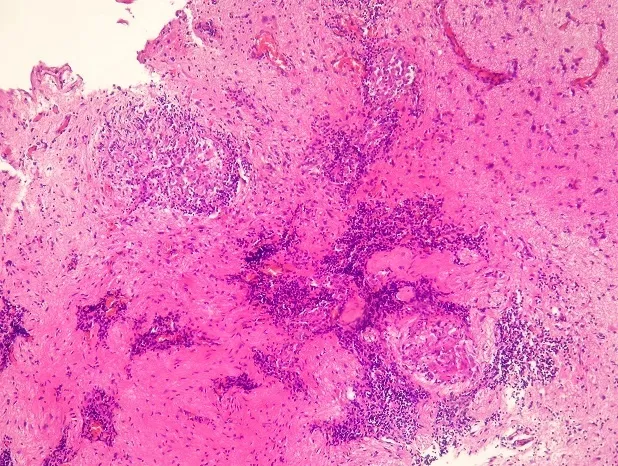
Granulomatous process involving neuroglial tissue (H&E x40).
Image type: pathology (h&e)